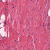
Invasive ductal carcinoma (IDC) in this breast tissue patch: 0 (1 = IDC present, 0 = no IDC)